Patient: sex M, age 57
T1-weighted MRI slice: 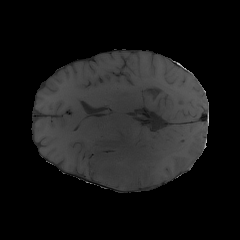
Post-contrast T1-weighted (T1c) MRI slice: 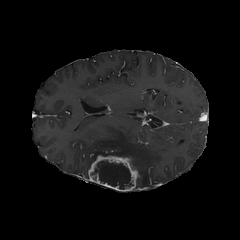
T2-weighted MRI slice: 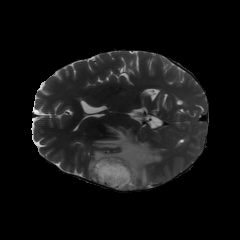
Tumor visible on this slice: yes
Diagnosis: Glioblastoma, IDH-wildtype
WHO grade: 4